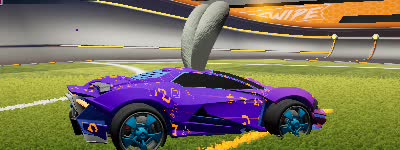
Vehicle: werewolf